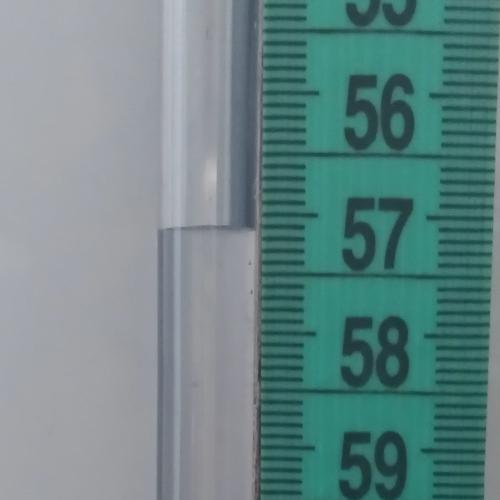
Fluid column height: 57.1 cm